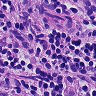
Metastatic tissue present: yes